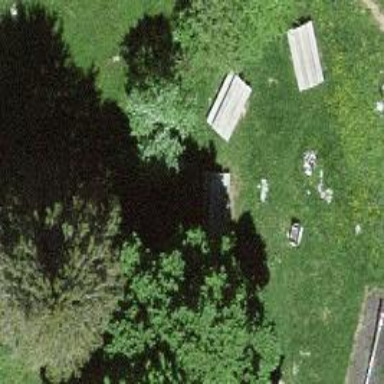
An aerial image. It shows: Picnic site for tourists.